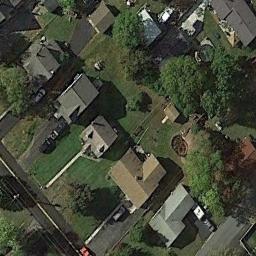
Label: medium_residential